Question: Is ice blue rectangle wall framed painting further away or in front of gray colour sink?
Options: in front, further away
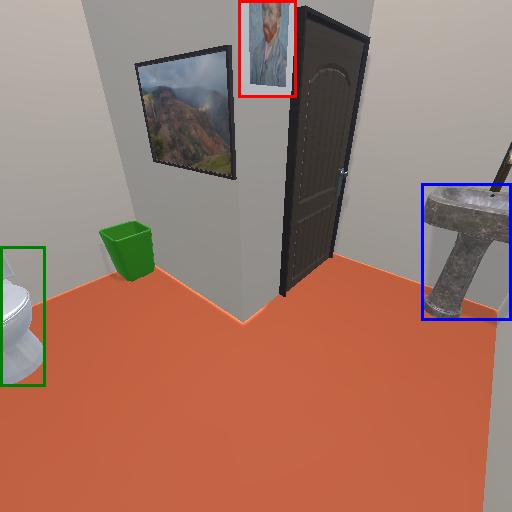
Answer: in front